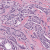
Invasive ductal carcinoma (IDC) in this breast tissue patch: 1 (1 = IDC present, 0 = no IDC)